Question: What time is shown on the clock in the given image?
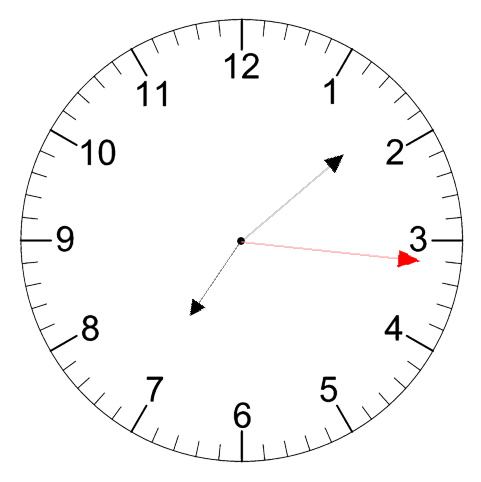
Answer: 07:08:16